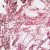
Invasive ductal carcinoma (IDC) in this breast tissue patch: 0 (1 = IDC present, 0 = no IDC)